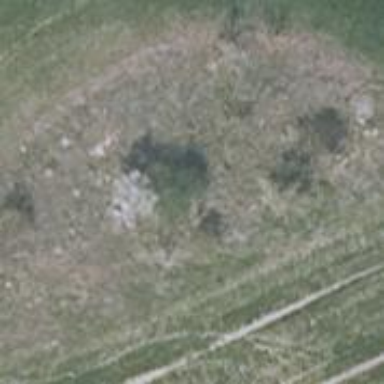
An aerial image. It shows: Patch of scrub vegetation.